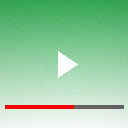
Screen state: on